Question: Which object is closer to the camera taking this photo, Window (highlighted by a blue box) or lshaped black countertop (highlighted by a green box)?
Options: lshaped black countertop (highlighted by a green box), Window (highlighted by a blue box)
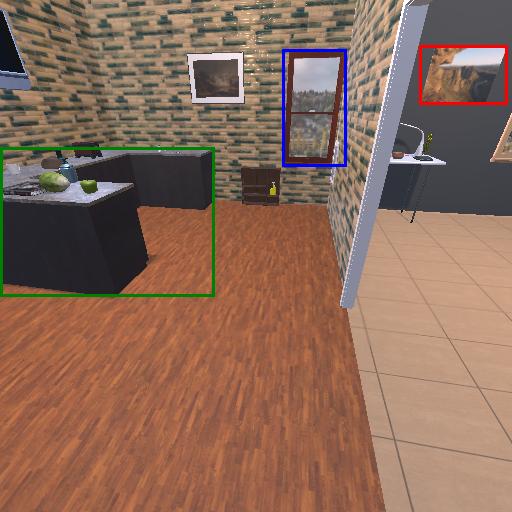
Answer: lshaped black countertop (highlighted by a green box)